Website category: sports
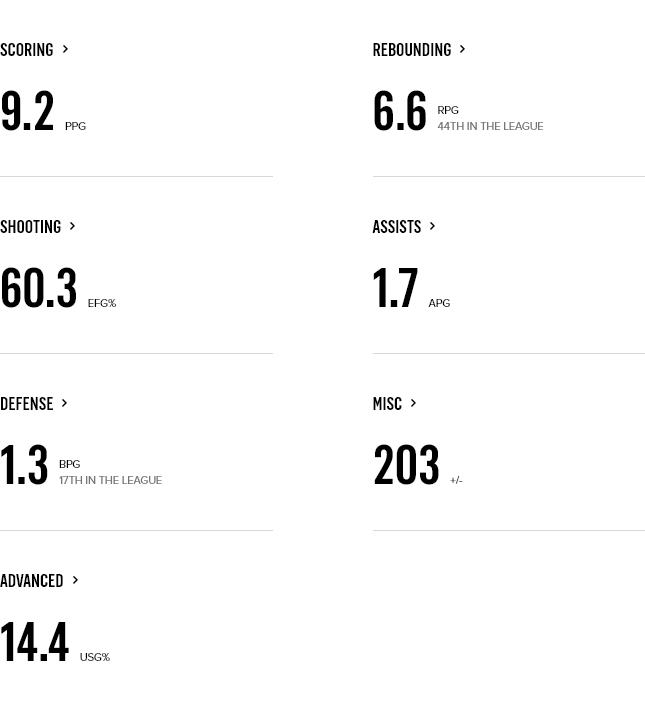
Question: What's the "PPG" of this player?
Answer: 9.2

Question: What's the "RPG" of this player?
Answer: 6.6

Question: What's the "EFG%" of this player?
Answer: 60.3

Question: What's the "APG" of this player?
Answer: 1.7

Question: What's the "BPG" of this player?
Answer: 1.3

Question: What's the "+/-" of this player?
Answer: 203

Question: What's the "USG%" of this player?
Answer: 14.4

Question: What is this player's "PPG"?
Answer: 9.2

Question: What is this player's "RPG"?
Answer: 6.6

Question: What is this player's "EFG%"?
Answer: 60.3

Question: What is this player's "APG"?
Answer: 1.7

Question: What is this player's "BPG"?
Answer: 1.3

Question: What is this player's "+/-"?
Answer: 203

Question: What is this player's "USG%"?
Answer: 14.4

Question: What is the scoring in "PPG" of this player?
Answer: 9.2

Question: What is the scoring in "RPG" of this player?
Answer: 6.6

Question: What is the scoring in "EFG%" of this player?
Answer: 60.3

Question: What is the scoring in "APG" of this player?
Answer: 1.7

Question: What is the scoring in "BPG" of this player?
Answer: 1.3

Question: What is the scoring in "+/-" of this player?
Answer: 203

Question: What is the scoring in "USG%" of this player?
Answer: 14.4

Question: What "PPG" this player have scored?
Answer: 9.2

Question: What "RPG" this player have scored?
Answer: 6.6

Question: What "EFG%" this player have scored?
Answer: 60.3

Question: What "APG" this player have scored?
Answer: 1.7

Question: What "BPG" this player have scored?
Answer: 1.3

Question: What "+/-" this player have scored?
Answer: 203

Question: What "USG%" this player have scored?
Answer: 14.4

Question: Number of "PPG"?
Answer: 9.2

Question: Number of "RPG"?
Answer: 6.6

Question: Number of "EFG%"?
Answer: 60.3

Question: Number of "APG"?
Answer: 1.7

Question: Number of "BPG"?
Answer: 1.3

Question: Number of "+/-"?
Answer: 203

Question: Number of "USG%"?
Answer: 14.4

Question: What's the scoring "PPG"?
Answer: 9.2

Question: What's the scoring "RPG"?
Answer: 6.6

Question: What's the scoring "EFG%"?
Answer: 60.3

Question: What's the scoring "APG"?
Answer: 1.7

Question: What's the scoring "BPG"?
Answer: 1.3

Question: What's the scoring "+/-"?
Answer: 203

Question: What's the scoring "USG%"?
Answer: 14.4